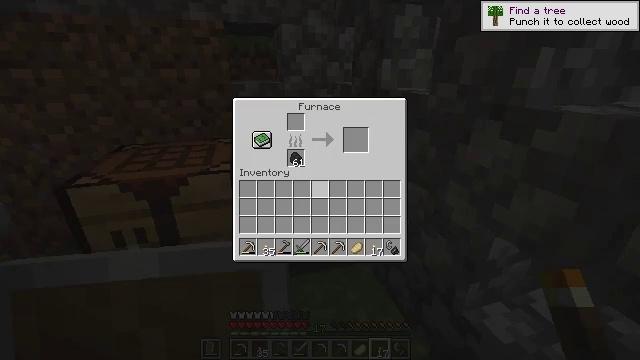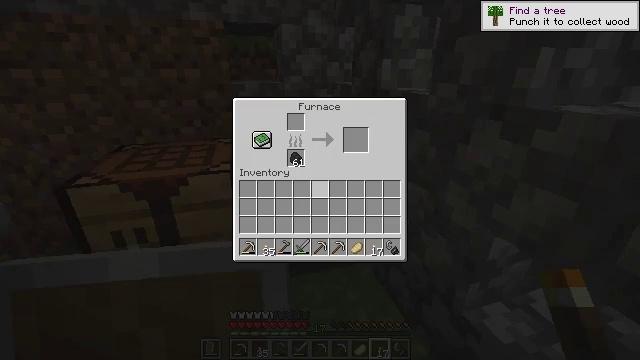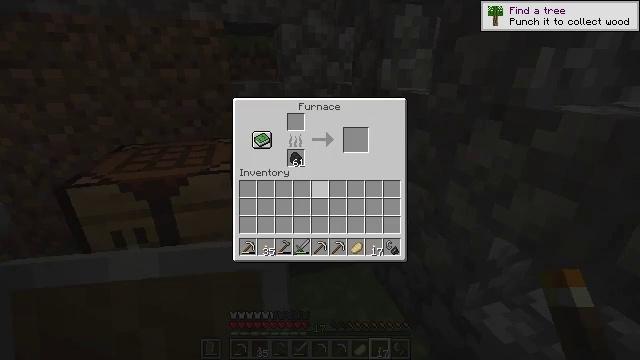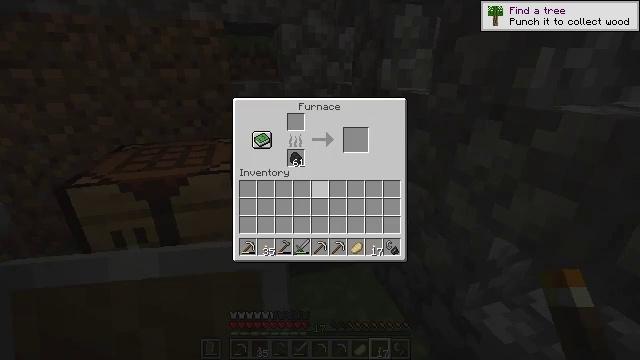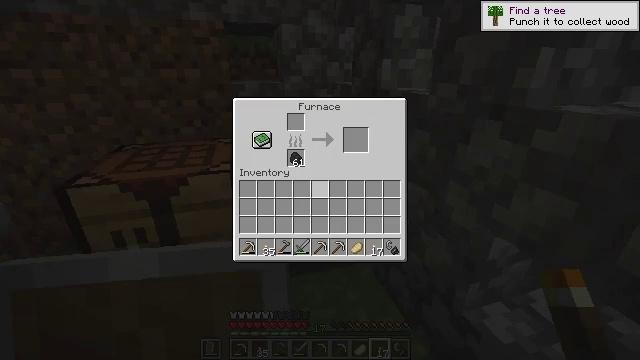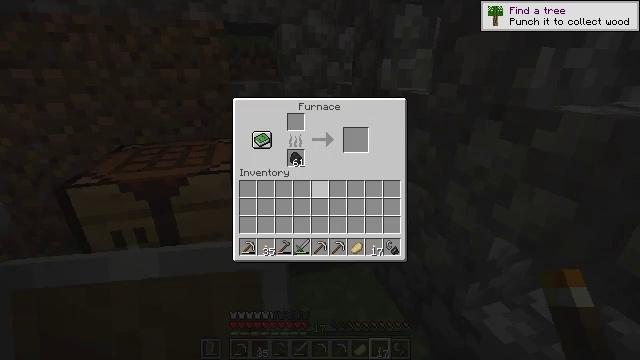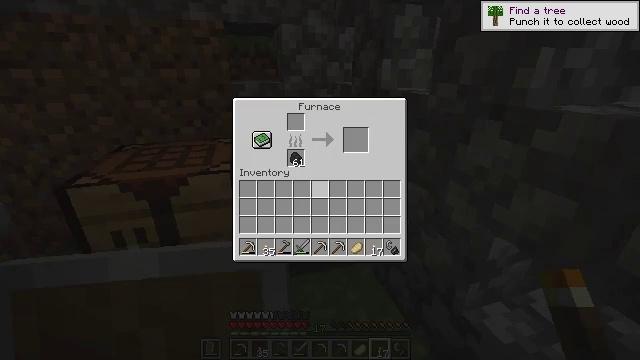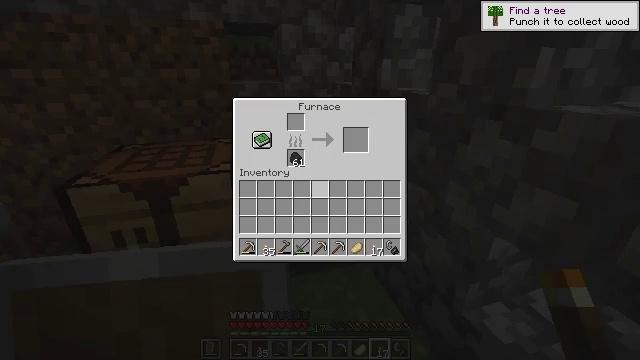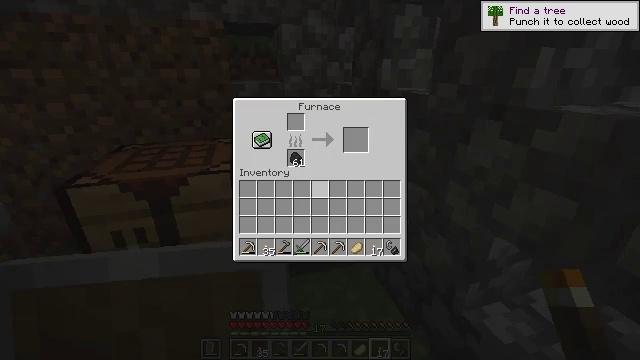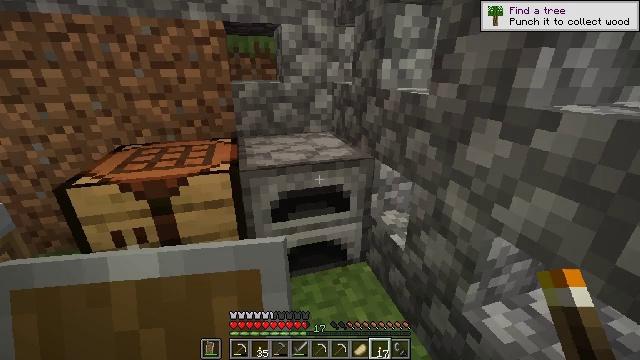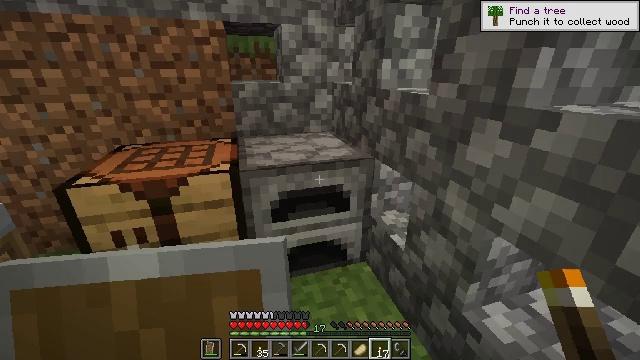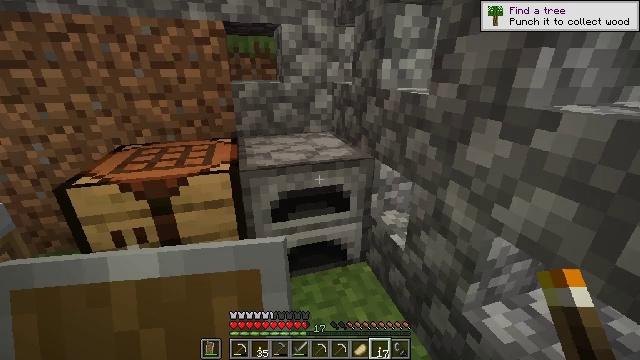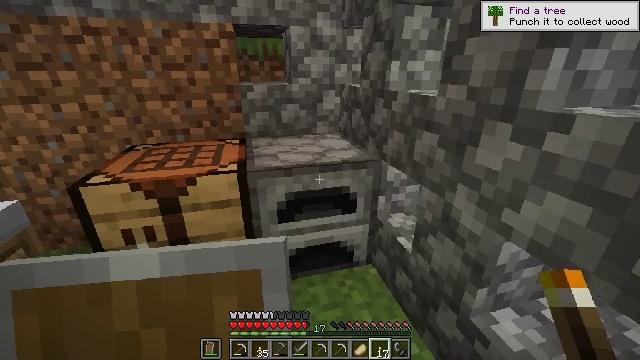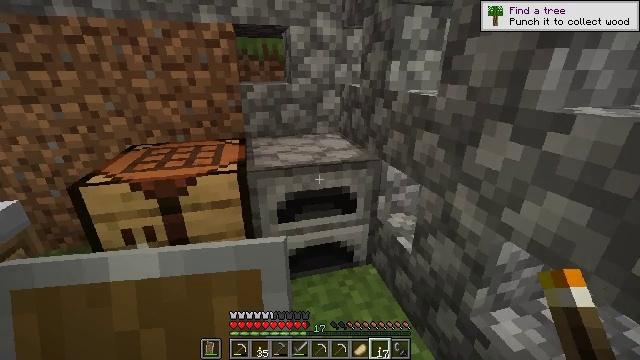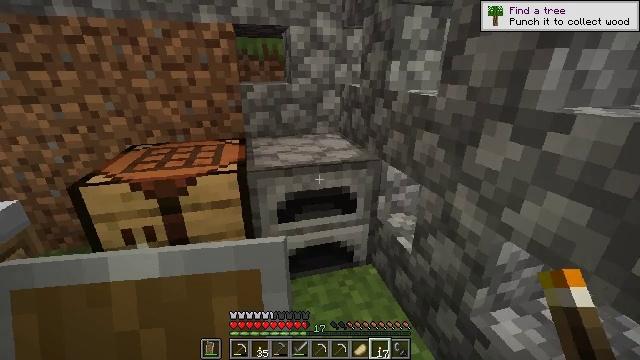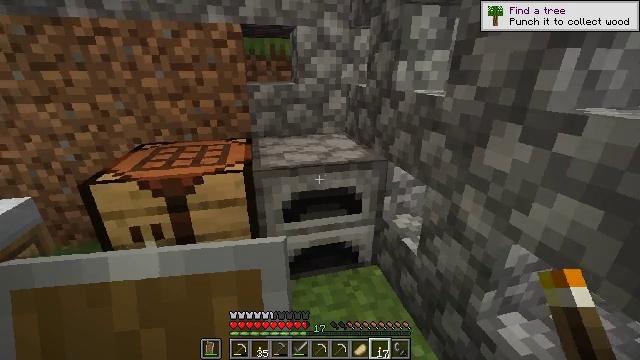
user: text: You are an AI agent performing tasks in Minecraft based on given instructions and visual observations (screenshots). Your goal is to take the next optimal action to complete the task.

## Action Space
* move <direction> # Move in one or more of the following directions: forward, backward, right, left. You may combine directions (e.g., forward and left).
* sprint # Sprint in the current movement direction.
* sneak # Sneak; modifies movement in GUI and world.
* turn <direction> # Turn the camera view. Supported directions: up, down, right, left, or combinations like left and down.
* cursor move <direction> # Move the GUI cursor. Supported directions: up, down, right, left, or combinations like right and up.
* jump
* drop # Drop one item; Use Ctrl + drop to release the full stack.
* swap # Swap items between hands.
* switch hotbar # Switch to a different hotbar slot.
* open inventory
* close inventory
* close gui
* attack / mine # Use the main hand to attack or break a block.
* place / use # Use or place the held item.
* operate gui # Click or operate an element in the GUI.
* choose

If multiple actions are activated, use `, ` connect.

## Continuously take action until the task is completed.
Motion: motion action
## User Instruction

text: Make a golden helmet with gold ingots.
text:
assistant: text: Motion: no_op
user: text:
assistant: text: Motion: no_op
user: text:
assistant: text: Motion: no_op
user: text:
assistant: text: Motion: no_op
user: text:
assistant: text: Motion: no_op
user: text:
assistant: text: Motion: no_op
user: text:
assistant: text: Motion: no_op
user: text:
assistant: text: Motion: no_op
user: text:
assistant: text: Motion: no_op
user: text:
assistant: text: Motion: close gui
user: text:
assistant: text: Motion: open inventory
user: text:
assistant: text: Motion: turn left
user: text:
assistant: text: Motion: no_op
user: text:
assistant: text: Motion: no_op
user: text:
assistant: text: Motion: turn left
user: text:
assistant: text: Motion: turn left and up
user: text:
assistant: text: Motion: turn left and up
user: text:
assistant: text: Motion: turn left
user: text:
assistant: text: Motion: turn left
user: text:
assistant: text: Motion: move forward, turn left
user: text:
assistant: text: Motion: move forward, turn left
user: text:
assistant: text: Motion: move forward, turn left
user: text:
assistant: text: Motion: move forward
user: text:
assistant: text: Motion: move forward
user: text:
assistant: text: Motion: move forward
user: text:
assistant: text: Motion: move forward
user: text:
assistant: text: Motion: move forward, turn left
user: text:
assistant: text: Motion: move forward, turn left
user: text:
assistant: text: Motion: move forward and move left
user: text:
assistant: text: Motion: move forward and move left